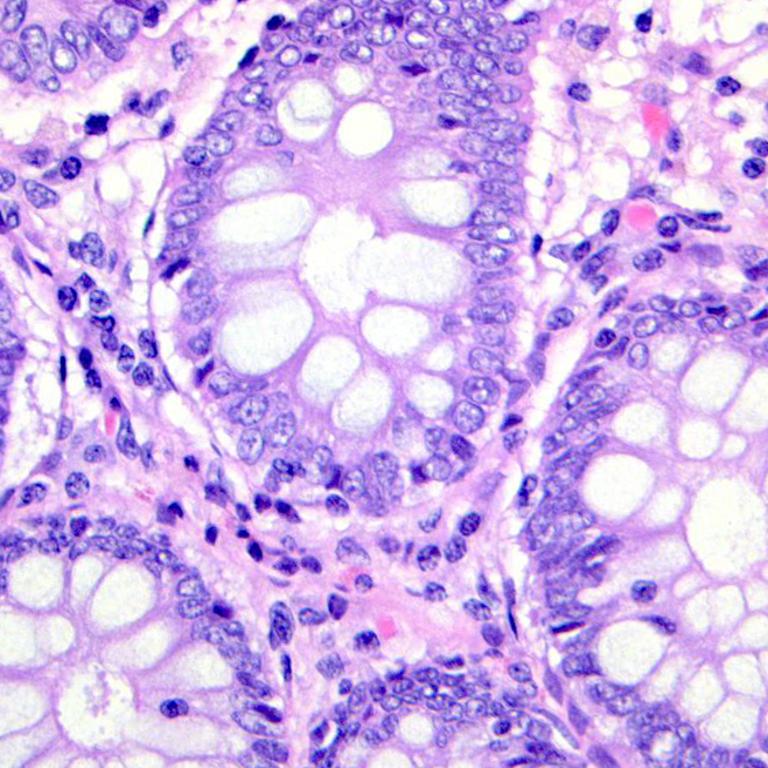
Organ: colon
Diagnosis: benign